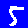
Digit: 5